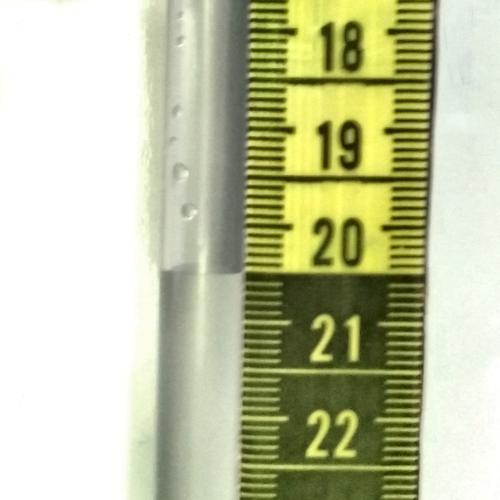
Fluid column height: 20.5 cm